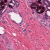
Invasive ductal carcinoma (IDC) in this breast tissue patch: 1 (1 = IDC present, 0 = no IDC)